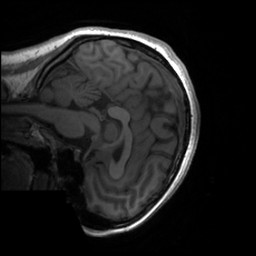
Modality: T1w
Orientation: sagittal
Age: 27
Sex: female
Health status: healthy